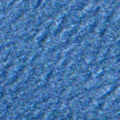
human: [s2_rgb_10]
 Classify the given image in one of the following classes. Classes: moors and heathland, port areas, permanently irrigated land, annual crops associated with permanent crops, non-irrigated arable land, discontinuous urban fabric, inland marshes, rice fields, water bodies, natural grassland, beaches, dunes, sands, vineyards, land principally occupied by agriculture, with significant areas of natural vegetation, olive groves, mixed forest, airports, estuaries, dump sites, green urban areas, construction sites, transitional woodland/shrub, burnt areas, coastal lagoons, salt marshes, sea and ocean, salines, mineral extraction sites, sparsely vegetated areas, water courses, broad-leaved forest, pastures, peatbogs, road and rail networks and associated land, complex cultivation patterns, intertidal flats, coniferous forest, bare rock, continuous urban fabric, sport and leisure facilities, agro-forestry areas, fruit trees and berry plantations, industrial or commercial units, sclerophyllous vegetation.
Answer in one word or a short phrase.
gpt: sea and ocean